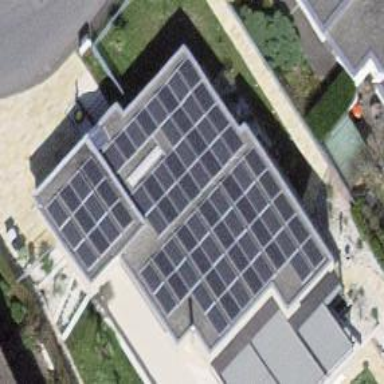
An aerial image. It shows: Solar photovoltaic panel generator.